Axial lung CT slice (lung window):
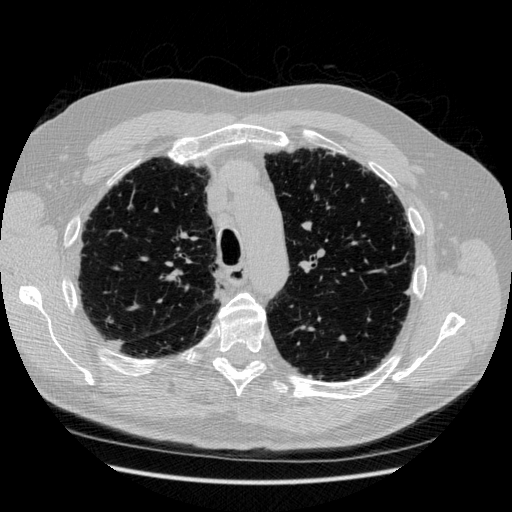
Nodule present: no